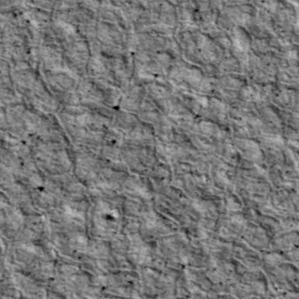
Label: non_frost